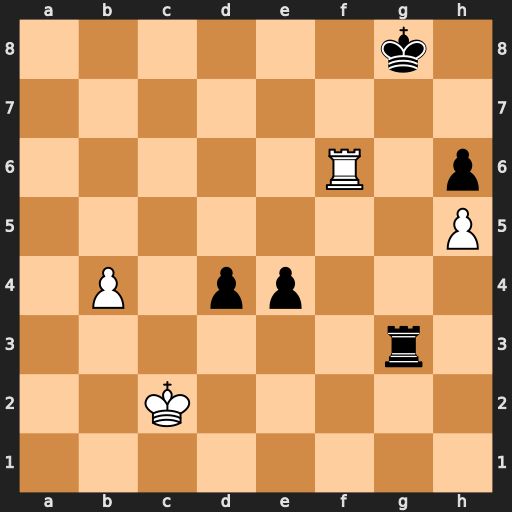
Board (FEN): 6k1/8/5R1p/7P/1P1pp3/6r1/2K5/8
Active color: w
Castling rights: -
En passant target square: -
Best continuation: Rg6+ Rxg6 hxg6 Kg7 b5